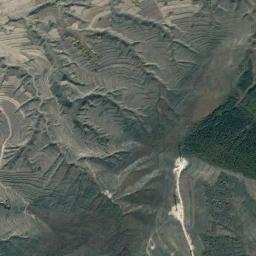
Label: mountain